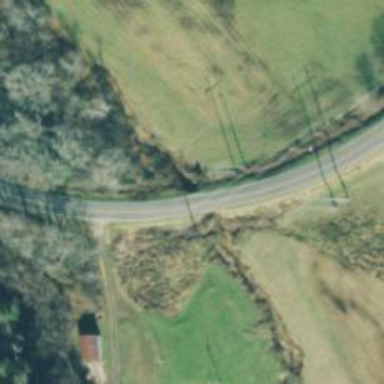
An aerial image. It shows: Culvert tunnel.